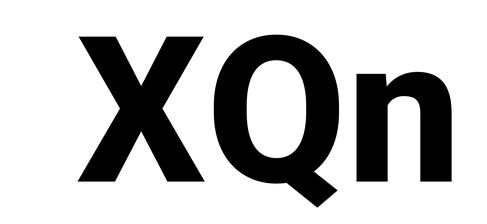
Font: Roboto_ExtraBold